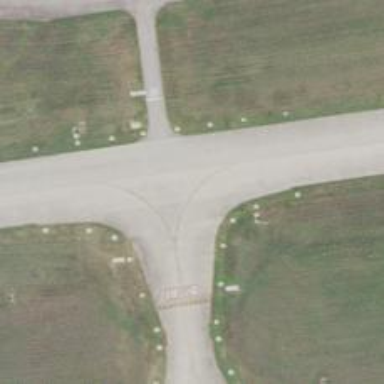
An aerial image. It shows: Image of taxiway at airport.